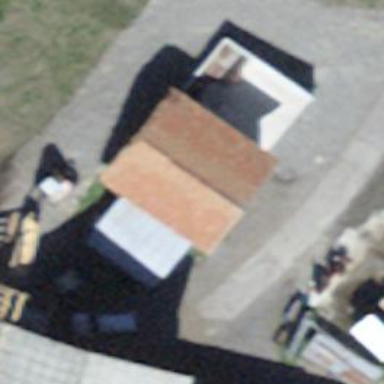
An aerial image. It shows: Barn.